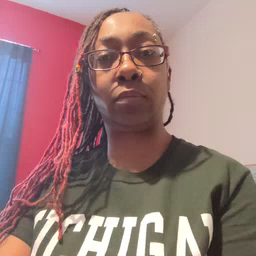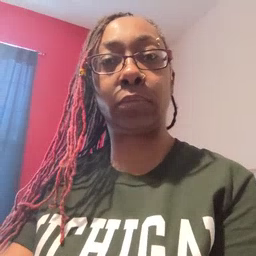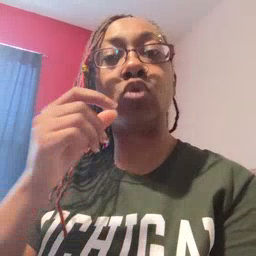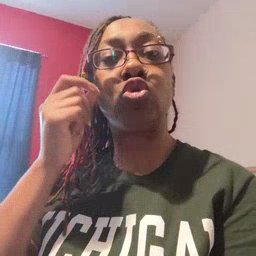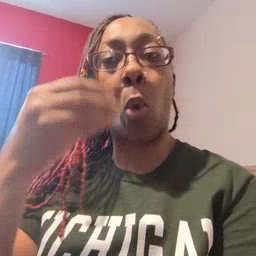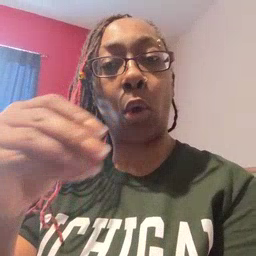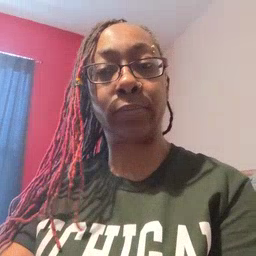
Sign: store